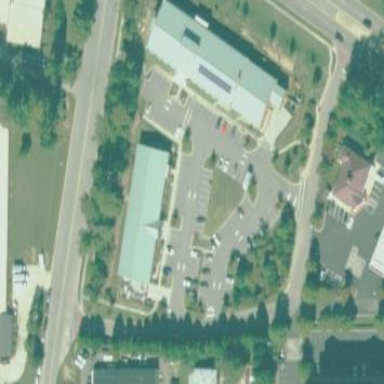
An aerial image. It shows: Parking area with asphalt surface.